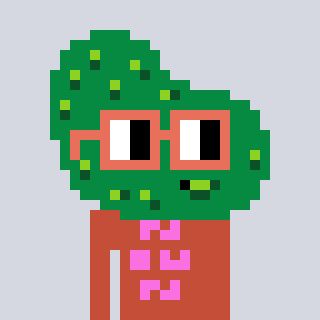
a pixel art character with square orange glasses, a pickle-shaped head and a rust-colored body on a cool background